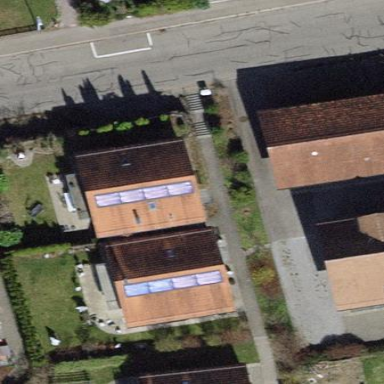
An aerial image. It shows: Building with tiled roof.